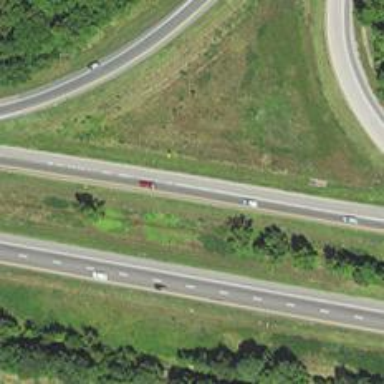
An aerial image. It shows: Asphalt motorway link.